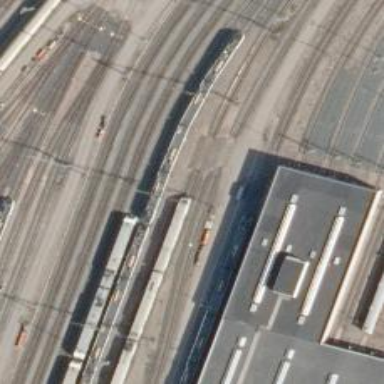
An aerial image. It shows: Rail yard with electrified contact lines for the railway.